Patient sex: M
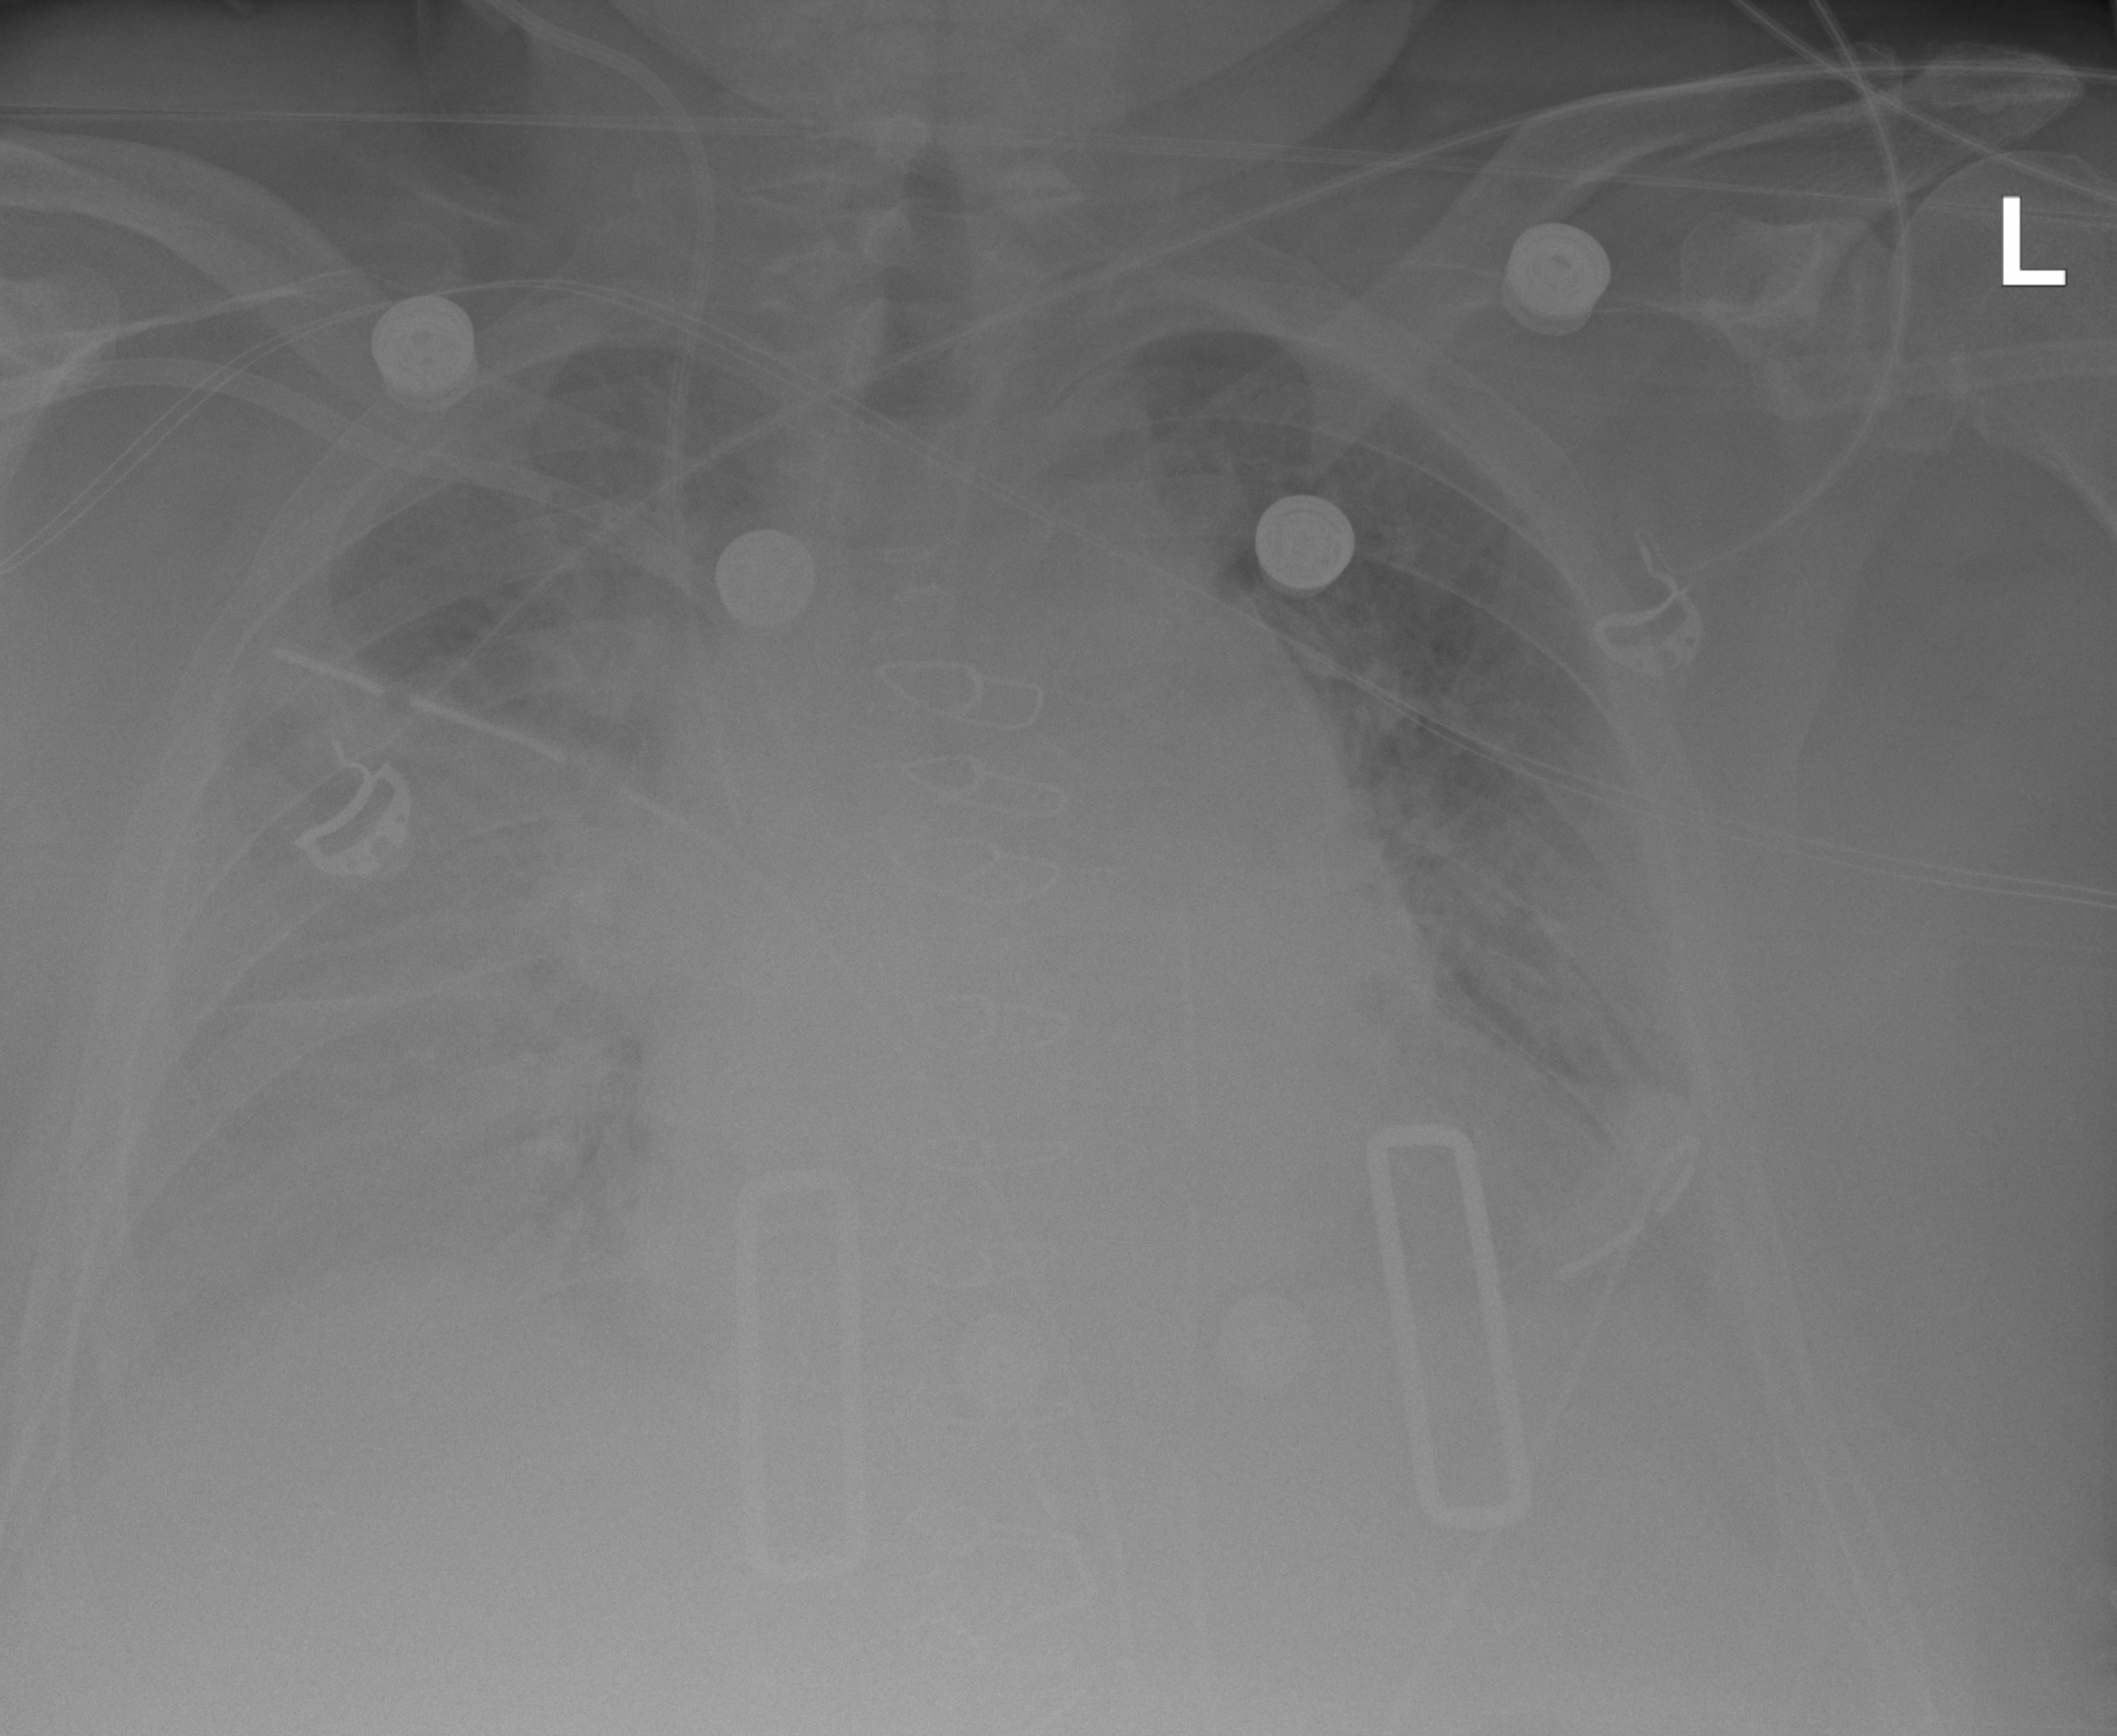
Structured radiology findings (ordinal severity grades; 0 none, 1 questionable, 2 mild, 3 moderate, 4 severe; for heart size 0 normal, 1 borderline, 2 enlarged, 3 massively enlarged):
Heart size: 2
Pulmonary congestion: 2
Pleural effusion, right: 3
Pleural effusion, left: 2
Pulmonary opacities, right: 0
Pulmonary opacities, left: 0
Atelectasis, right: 3
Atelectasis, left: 2